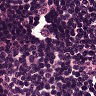
Metastatic tissue present: no